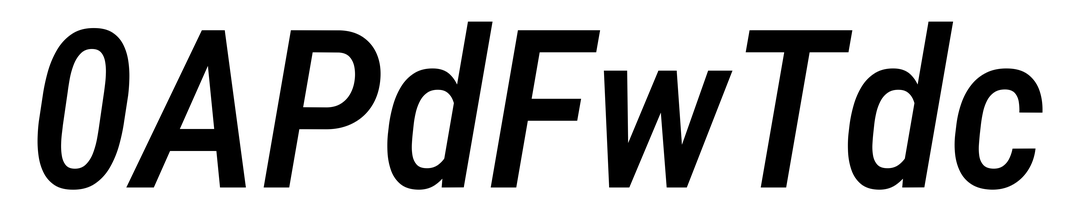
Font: Roboto-Italic_Condensed_Medium_Italic